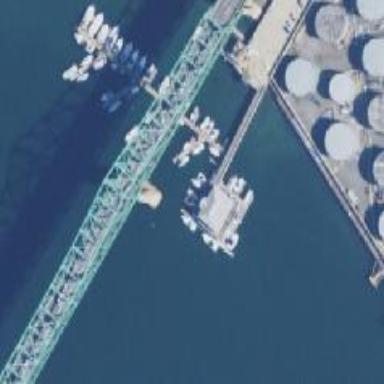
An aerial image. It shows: Man-made pier.